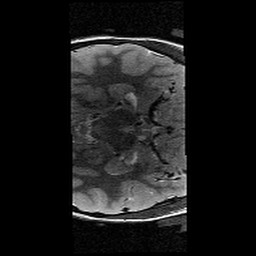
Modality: T2w
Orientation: axial
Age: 10
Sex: male
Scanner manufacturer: siemens
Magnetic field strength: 3 T
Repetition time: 9.23 s
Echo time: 0.067 s